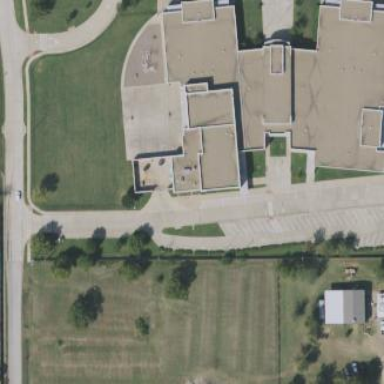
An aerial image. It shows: School.